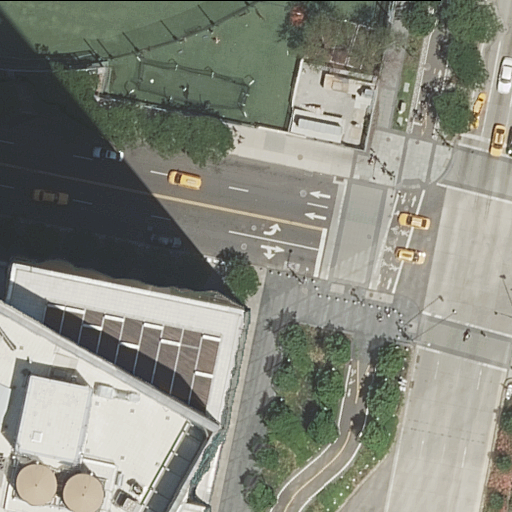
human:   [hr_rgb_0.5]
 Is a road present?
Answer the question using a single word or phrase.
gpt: yes

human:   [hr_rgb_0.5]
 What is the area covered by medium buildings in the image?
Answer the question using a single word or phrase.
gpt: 0m2

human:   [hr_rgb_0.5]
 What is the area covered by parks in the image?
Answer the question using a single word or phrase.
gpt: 1625m2

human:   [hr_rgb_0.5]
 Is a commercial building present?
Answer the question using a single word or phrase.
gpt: no

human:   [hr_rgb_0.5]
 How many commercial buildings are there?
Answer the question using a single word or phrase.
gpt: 0

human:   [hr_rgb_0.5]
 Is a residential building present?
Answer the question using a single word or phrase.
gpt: yes

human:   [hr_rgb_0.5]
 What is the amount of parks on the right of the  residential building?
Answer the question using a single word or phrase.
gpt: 3

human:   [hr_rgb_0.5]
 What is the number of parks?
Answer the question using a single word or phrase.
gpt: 3

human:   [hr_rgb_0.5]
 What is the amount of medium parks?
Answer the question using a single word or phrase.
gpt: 2

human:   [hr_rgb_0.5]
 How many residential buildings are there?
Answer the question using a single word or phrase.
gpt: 1

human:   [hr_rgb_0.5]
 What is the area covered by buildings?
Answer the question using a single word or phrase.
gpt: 4322m2

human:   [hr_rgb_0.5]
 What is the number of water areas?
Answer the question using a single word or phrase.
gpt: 0

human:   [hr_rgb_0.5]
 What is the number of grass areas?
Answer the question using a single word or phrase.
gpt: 1

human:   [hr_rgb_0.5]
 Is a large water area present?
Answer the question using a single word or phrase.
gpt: no

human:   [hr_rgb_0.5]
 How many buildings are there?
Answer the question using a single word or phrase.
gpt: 1

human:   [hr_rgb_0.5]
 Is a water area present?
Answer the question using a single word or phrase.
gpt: no

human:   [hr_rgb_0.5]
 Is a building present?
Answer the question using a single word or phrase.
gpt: yes

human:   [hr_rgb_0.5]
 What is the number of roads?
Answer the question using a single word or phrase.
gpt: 13

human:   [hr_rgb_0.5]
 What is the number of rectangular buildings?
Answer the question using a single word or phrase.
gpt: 0

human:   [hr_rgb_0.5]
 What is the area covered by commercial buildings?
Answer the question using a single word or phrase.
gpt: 0m2

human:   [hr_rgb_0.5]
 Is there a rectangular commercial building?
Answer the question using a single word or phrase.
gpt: no

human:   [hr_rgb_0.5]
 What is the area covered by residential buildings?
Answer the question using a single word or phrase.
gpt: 4322m2

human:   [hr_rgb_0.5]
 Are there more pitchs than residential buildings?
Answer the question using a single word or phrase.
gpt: no

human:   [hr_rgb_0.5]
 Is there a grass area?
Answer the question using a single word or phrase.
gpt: yes

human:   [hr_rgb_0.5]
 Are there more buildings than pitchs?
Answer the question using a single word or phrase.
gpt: no

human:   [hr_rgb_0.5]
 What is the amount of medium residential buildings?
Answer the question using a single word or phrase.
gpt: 0

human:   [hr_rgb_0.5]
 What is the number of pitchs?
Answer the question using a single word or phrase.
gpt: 1

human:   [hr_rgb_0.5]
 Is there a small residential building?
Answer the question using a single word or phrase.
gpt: no

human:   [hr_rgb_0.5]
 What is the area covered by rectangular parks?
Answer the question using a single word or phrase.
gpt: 1625m2

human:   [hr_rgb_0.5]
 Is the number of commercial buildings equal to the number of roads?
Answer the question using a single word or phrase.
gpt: no

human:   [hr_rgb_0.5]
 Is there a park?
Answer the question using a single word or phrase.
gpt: yes

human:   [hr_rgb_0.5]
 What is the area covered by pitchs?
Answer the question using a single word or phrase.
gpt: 78m2

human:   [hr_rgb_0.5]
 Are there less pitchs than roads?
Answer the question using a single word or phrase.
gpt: yes

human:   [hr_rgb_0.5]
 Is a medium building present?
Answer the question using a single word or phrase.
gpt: no

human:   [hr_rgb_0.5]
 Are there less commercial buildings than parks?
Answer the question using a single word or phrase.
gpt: yes

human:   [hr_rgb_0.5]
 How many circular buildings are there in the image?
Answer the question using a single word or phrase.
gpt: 0

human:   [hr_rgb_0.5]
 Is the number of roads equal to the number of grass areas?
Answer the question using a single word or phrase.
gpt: no

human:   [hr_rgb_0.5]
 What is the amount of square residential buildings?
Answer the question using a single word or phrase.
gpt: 0

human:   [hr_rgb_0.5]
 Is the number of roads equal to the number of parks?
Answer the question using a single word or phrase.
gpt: no

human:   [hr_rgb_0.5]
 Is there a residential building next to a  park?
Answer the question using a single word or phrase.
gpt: yes

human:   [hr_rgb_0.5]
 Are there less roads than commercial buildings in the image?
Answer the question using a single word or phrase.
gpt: no

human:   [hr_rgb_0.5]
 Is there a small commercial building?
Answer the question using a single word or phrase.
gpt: no

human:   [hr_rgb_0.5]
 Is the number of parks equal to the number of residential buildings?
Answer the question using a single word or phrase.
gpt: no

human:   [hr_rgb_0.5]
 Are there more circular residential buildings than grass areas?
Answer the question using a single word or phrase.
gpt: no

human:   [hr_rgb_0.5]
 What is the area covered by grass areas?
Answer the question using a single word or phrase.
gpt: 171m2

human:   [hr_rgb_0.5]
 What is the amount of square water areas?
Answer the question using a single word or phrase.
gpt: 0

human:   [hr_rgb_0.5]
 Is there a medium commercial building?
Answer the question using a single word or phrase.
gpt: no

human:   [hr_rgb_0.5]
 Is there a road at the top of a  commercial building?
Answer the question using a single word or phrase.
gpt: no

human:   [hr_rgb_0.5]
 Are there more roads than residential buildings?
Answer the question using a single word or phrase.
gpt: yes

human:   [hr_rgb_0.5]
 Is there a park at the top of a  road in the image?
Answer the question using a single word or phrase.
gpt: yes

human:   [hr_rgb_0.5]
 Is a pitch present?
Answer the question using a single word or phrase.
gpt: yes

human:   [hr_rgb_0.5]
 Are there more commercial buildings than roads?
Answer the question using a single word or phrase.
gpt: no

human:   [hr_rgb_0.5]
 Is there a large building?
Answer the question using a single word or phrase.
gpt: yes

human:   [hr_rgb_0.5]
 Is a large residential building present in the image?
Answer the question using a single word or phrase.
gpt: yes

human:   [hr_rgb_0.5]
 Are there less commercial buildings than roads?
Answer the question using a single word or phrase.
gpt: yes

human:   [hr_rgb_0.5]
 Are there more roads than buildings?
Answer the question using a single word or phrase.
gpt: yes

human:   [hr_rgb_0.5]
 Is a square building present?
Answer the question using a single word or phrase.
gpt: no

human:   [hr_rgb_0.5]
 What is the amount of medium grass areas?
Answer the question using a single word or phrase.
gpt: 1

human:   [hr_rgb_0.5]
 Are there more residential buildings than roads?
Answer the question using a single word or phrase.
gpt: no

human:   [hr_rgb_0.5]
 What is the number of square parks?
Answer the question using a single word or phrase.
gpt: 0

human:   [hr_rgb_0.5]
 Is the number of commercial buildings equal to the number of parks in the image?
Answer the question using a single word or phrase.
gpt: no

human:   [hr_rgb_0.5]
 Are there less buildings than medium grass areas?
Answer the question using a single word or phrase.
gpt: no

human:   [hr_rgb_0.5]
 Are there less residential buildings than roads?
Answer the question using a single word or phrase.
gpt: yes

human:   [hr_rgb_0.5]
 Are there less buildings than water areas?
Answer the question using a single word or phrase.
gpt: no